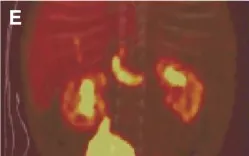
18F-DOPA PET/CT Pancreatic Imaging. The previous patient with the same KCNJ11 mutation demonstrated similar findings on 18F-DOPA PET-CT scanning with diffuse uptake throughout the pancreas at 44 min post-injection on both MIP and merged PET-CT coronal images (d, e).
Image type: radiology (pet)